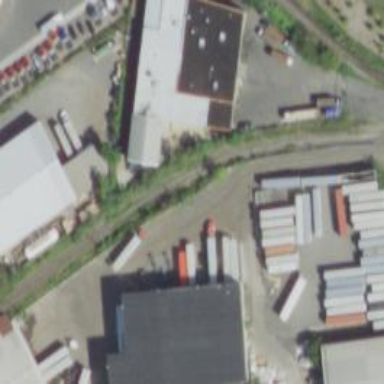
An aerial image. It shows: Industrial building.